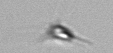
Label: Calciopappus